Question: I'm having an issue with TeXlipse where I'm generating a plot in Eclipse via Sweave, and the TeX file seems to be jamming all of my PDF plots in the left most corner of the page. This is driving me crazy. I'm not sure what SweaveOpts might fix this, but '\oddsidemargin', '\evensidemargin', '\begin{centering}', and '\SweaveOpts{width=x, height=y}' does not help. My code is below:
'''
\documentclass{article}
\usepackage{Sweave}
\usepackage{graphicx}
\SweaveOpts{prefix.string=C:/SweavePlots/bar}
\DeclareGraphicsExtensions{.pdf}
...
\begin{figure}
\begin{center}
<<figname, fig=TRUE, include=TRUE, echo=FALSE>>=
plot(1:10)
@
\caption{I hope this Works}
\end{center}
\end{figure}
'''
'''
\begin{figure}
\begin{center}
\includegraphics{C:/SweavePlots/bar-figname}
\caption{I hope this Works}
\end{center}
\end{figure}
'''

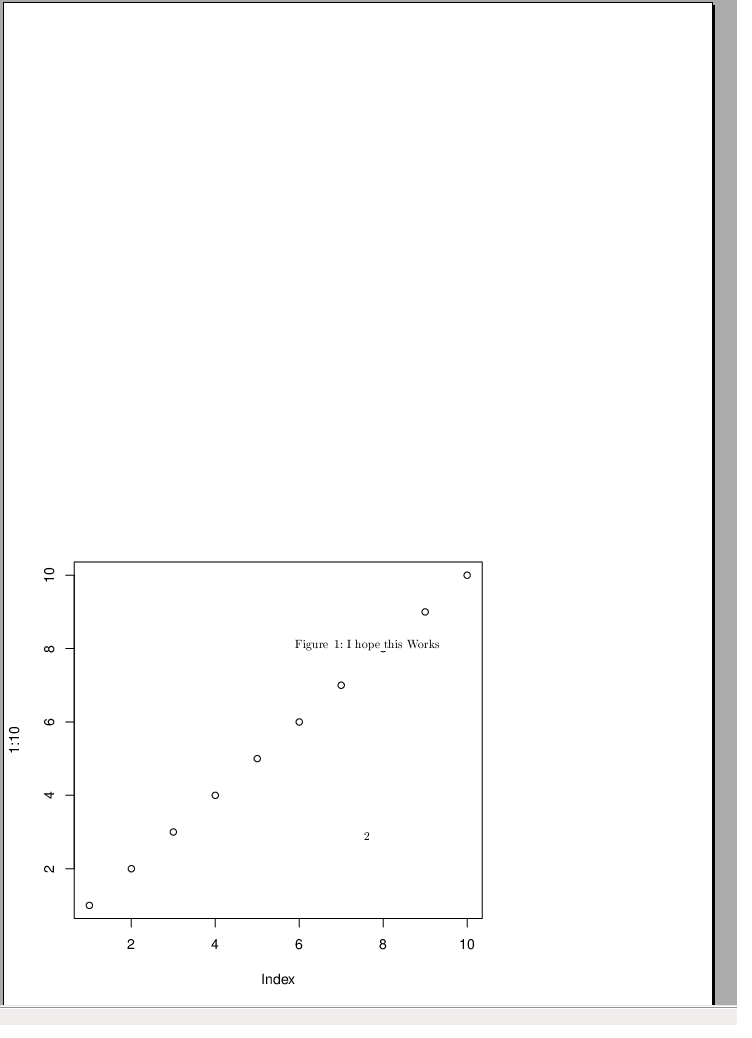
Answer: I found out that since the more recent versions of R only produce PDFs and I'm trying to use DVI, I need to explicitly set \SweaveOpts{eps=true}. The bottom line is that PDF images just don't get along well with DVI viewers like Yap. My successful code is as follows:
'''
%
\documentclass{article}
\usepackage{Sweave}
\usepackage{graphicx}
\SweaveOpts{prefix.string=C:/SweavePlots/bar}
\SweaveOpts{eps=true}
\DeclareGraphicsExtensions{.eps}
\title{SweavePlotWithEPS}
\author{user992432}
\begin{document}
\maketitle
\begin{figure}
\begin{center}
<<figname, fig=TRUE, include=TRUE, echo=FALSE>>=
plot(1:10)
@
\caption{I hope this Works}
\label{fig:one}
\end{center}
\end{figure}
\end{document}
'''